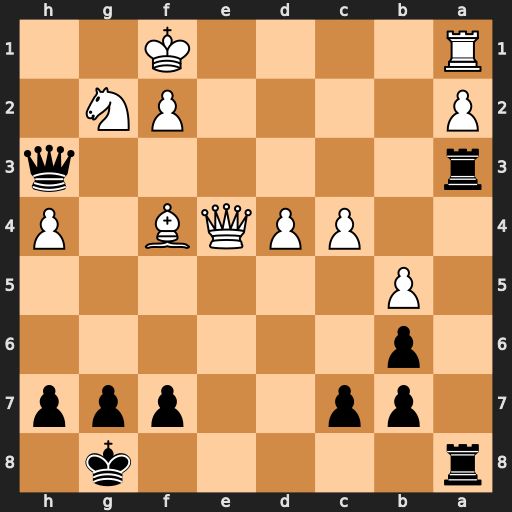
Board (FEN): r5k1/1pp2ppp/1p6/1P6/2PPQB1P/r6q/P4PN1/R4K2
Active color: b
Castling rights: -
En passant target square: -
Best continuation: Qh1+ Ke2 Qxa1